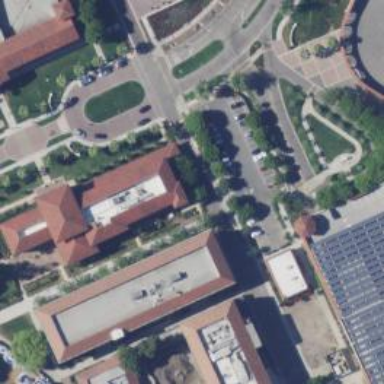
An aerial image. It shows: University building that also serves as office.